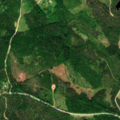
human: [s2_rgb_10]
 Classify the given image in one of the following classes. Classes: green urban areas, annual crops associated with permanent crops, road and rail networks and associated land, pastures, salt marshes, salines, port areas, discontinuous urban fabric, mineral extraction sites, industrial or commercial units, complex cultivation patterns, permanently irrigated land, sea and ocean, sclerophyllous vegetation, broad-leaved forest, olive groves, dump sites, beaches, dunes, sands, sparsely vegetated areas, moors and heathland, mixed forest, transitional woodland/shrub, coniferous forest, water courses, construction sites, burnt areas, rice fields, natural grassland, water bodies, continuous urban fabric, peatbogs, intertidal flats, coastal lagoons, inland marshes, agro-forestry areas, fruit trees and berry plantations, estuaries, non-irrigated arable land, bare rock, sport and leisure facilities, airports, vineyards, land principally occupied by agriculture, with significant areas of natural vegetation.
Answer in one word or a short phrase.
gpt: coniferous forest, mixed forest